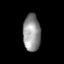
Tissue: prostate
Cell type: Fibroblasts
Senescence score: 0.7403
Nuclear area (px): 640
Mean DAPI intensity: 144.144